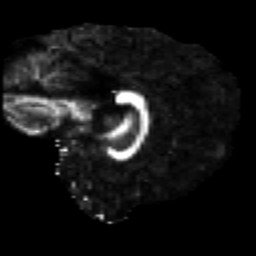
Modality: FA
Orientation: sagittal
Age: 28
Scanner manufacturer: siemens
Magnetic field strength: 3 T
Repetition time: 2.2 s
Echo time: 0.084 s